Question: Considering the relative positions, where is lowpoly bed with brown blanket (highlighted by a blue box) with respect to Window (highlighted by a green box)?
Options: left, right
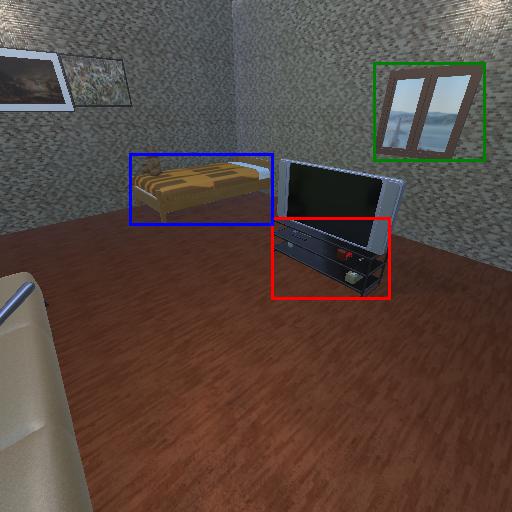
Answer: left